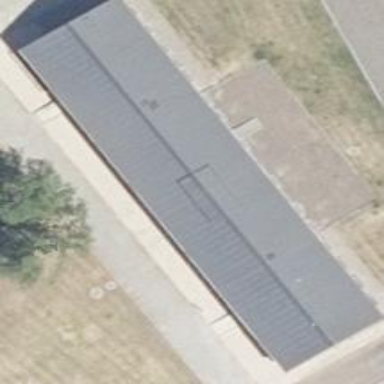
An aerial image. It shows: Barrack building with gabled roof shape.